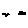
Label: bird